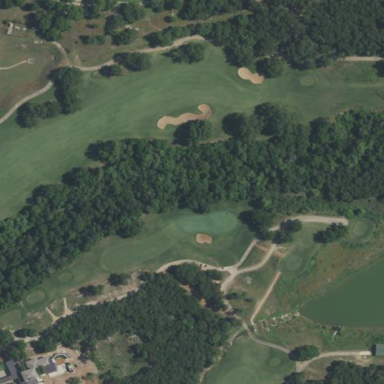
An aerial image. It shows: Area of rough grass used for golf.